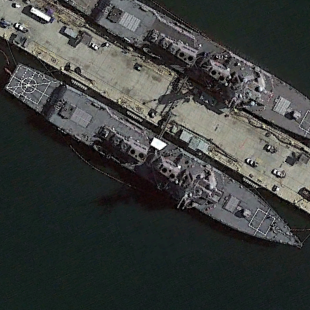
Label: destroyer